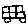
Label: car